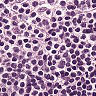
Metastatic tissue present: no